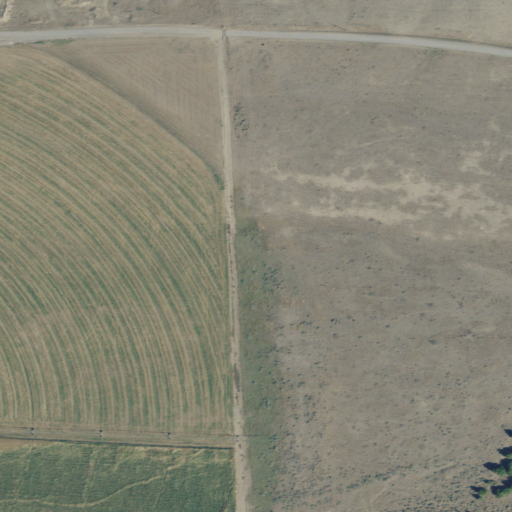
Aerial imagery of valley in Montana named Dry Hollow containing grassland, cultivated crops, pasture, open development, and low intensity development